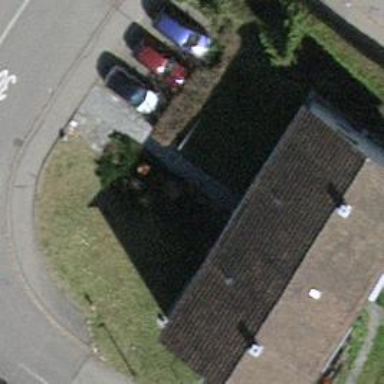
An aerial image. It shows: Building with tile roof.